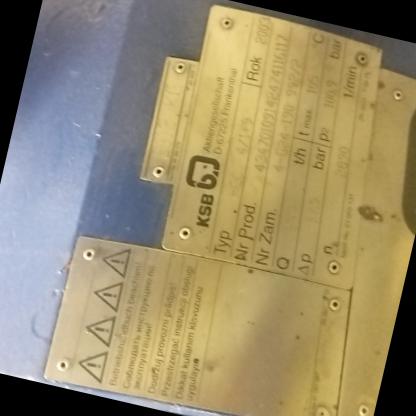
Klasa: tabliczka-znamionowa